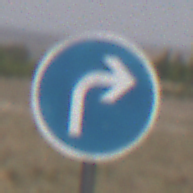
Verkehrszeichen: VorgeschriebeneFahrtrichtungRechts
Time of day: Midday
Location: Outdoor (Nature)
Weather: PartlyCloudy
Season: NotSpecified
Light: Natural